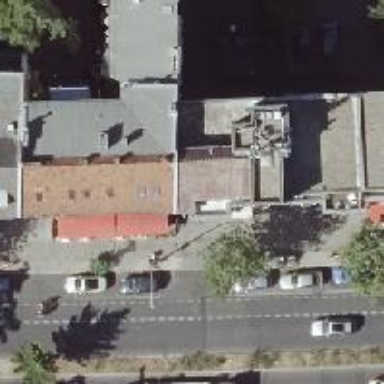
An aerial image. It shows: Convenience shop.